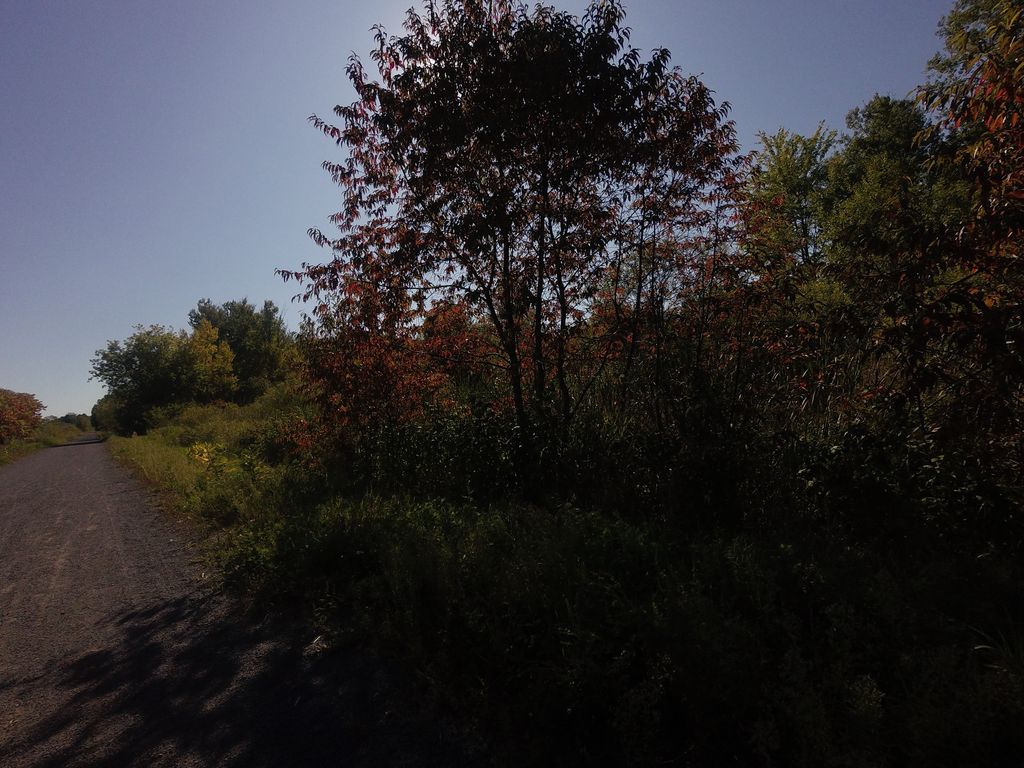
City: ottawa-gatineau